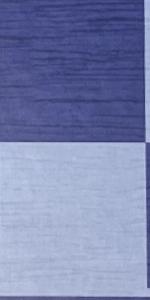
Label: Empty